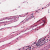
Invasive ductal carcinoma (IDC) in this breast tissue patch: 0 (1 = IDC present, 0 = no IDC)